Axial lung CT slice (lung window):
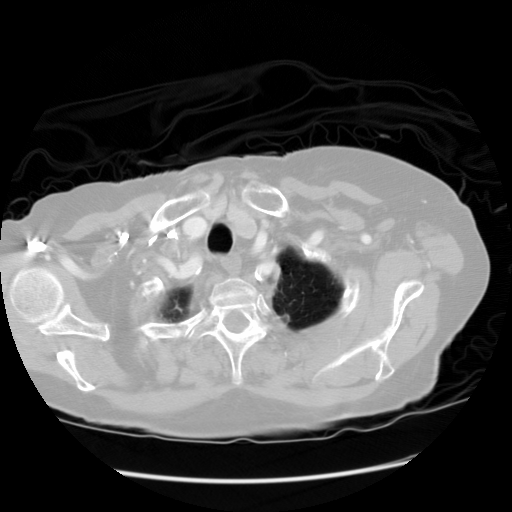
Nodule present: no